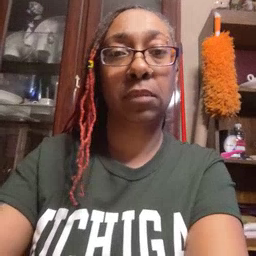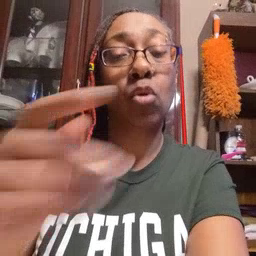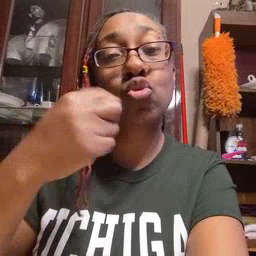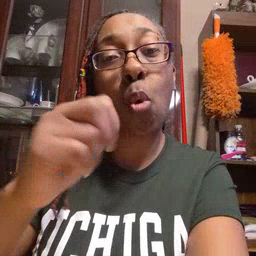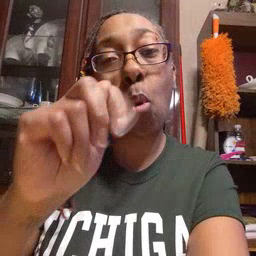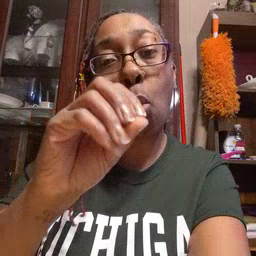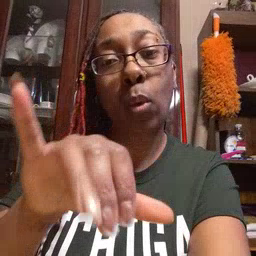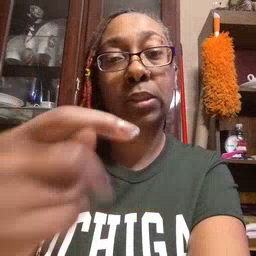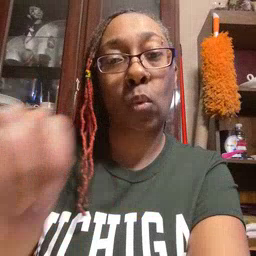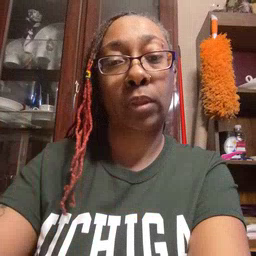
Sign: toy